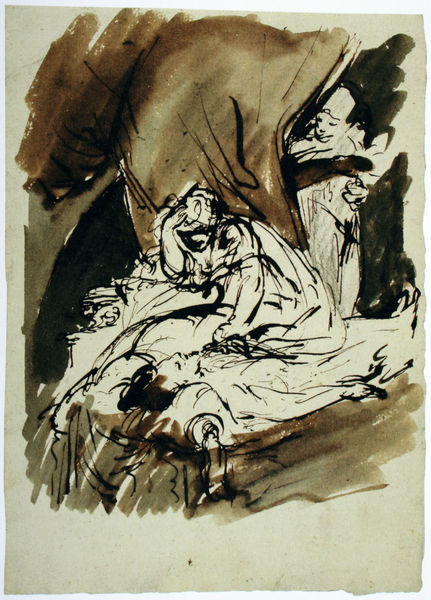
Titel: Die Braut von Corinth
Künstler: Gabriel von Max
Standort: München
Institution: Städtische Galerie im Lenbachhaus
Schlagwörter: akt, dunkel, feder, hand, kopf, mann, nackt, schatten, schlaf, umhang, weiß, aquarell, frauen, grün, menschen, mädchen, ocker, sitzen, braun, frau, grau, hell, hintergrund, holz, hut, kleid, licht, schwarz, skizze, szene, zeichnung, zimmer, tuch, flasche, arm, augen, dienerin, gesicht, leiche, mensch, mord, tod, tot, toter, trauer, bild, vorhang, figur, gewand, stehend, drei, voyeur, vase, bewegt, liebe, sofa, liegen, schlafen, umrisse, beobachten, studie, zuschauer, abstrakt, modern, grafik, graphik, linien, sepia, gewalt, wild, kissen, karikatur, gardine, bett, bettgestell, laken, couch, japanisch, liegend, striche, pfosten, lachen, laviert, tusche, krank, linie, kohle, sex, konturen, strich, tote, aqua tinta, entwurf, tinte, rolle, liege, verzweiflung, bettzeug, trost, verschwommen, verwischt, gestorben, sterben, dynamisch, albtraum, leid, leiden, schmerz, teufel, beet, gebückt, sklavin, versteck, kanape, olympia, undeutlich, zuschauen, beweinung, odaliske, lavierung, verzweifelt, tuschzeichnung, skizzenhaft, aquarelisiert, beobachtung, erwischt, recamiere, liebesakt, enttäuschung, zusche, 1800, sw, betrauert